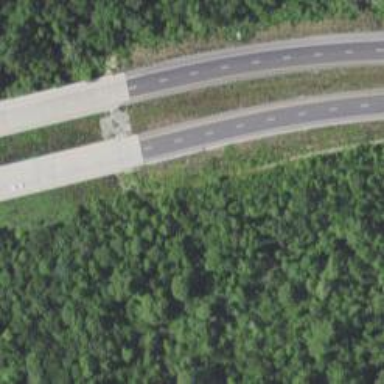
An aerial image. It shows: Trunk highway with bridge.